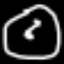
Label: clock